Interaction volume radius: 10 \u00c5
Interaction volume height: 10 \u00c5
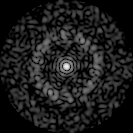
Disorder parameter: 0.8087